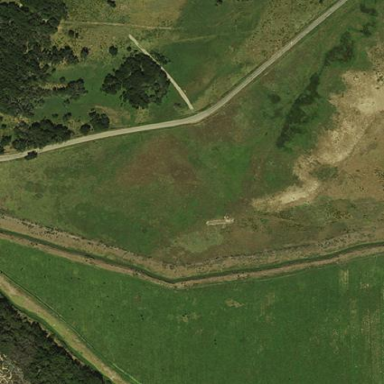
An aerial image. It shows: Meadow used as grazing land.